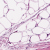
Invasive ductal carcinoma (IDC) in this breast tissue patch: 1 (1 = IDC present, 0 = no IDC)